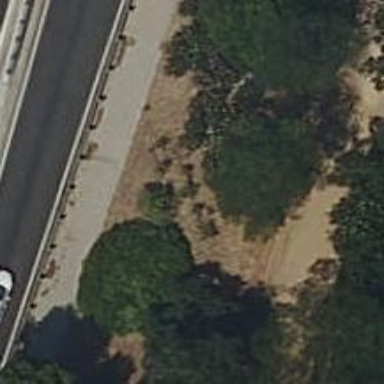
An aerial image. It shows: Tunnel with unclassified asphalt road.